Question: [I need to give it a look like the one on the screen, but I'm sure I did it wrong.
The point is that there is a string str, in this case it is (i love my mother very big and love car) and after entering this string in the matrix you need to divide it into groups of 5 letters.
The result should be as follows (irlyo bvieg maynm dolto hveer cvaer).
'''
public static void main(String[] args) {
String[][] matrixA;
matrixA = new String[2][15];
matrixA[0][0] = "i";
matrixA[0][1] = "l";
matrixA[0][2] = "o";
matrixA[0][3] = "v";
matrixA[0][4] = "e";
matrixA[0][5] = "m";
matrixA[0][6] = "y";
matrixA[0][7] = "m";
matrixA[0][8] = "o";
matrixA[0][9] = "t";
matrixA[0][10] = "h";
matrixA[0][11] = "e";
matrixA[0][12] = "r";
matrixA[0][13] = "v";
matrixA[0][14] = "e";
matrixA[1][0] = "r";
matrixA[1][1] = "y";
matrixA[1][2] = "b";
matrixA[1][3] = "i";
matrixA[1][4] = "g";
matrixA[1][5] = "a";
matrixA[1][6] = "n";
matrixA[1][7] = "d";
matrixA[1][8] = "l";
matrixA[1][9] = "o";
matrixA[1][10] = "v";
matrixA[1][11] = "e";
matrixA[1][12] = "c";
matrixA[1][13] = "a";
matrixA[1][14] = "r";
for (int i = 0; i < matrixA.length; i++) {
for (int j = 0; j < matrixA[i].length; j++) {
System.out.print(matrixA[i][j] + " ");
}
System.out.println();
}
}
'''
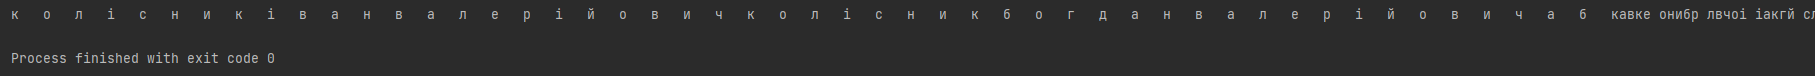
Answer: I see at the bottom you have two for-loops that loop over the matrix. All we need to do in order to achieve the algorithm you're asking for is to loop over the matrix but with the dimensions flipped. Then check if it's time to add a space by using modulus. Try out this function, let me know if you have any questions.
'''
public static String getGroups(String[][] matrix, int groupSize) {
String output = "";
int matrixWidth = matrix.length;
int matrixHeight = matrix[0].length;
int k = 0;
for (int i = 0; i < matrixHeight; i++) {
for (int j = 0; j < matrixWidth; j++) {
k++;
output += matrix[j][i];
if(k % groupSize == 0) output += " ";
}
}
return output;
}
'''
All you need to do is call getGroups, pass in matrixA and pass in a groupSize of 5. This is what it would look like: 'System.out.println(getGroups(matrixA, 5));'
Also a heads up, you're missing a double-quotation mark (") on this line 'matrixA[0][10] = h";'
This means the complete code should look like this:
'''
public static void main(String[] args) {
String[][] matrixA;
matrixA = new String[2][15];
matrixA[0][0] = "i";
matrixA[0][1] = "l";
matrixA[0][2] = "o";
matrixA[0][3] = "v";
matrixA[0][4] = "e";
matrixA[0][5] = "m";
matrixA[0][6] = "y";
matrixA[0][7] = "m";
matrixA[0][8] = "o";
matrixA[0][9] = "t";
matrixA[0][10] = "h";
matrixA[0][11] = "e";
matrixA[0][12] = "r";
matrixA[0][13] = "v";
matrixA[0][14] = "e";
matrixA[1][0] = "r";
matrixA[1][1] = "y";
matrixA[1][2] = "b";
matrixA[1][3] = "i";
matrixA[1][4] = "g";
matrixA[1][5] = "a";
matrixA[1][6] = "n";
matrixA[1][7] = "d";
matrixA[1][8] = "l";
matrixA[1][9] = "o";
matrixA[1][10] = "v";
matrixA[1][11] = "e";
matrixA[1][12] = "c";
matrixA[1][13] = "a";
matrixA[1][14] = "r";
for (int i = 0; i < matrixA.length; i++) {
for (int j = 0; j < matrixA[i].length; j++) {
System.out.print(matrixA[i][j] + " ");
}
System.out.println();
}
System.out.println(getGroups(matrixA, 5));
}
public static String getGroups(String[][] matrix, int groupSize) {
String output = "";
int matrixWidth = matrix.length;
int matrixHeight = matrix[0].length;
int k = 0;
for (int i = 0; i < matrixHeight; i++) {
for (int j = 0; j < matrixWidth; j++) {
k++;
output += matrix[j][i];
if(k % groupSize == 0) output += " ";
}
}
return output;
}
'''